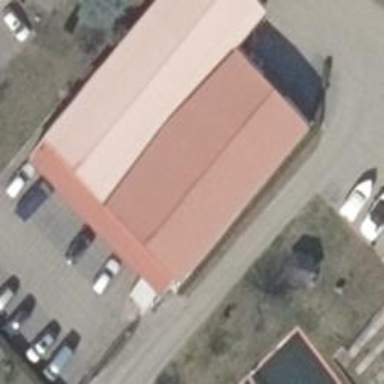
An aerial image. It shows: Restaurant.